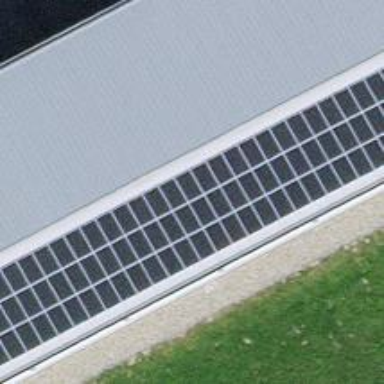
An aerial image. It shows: Solar power generator with photovoltaic panels.